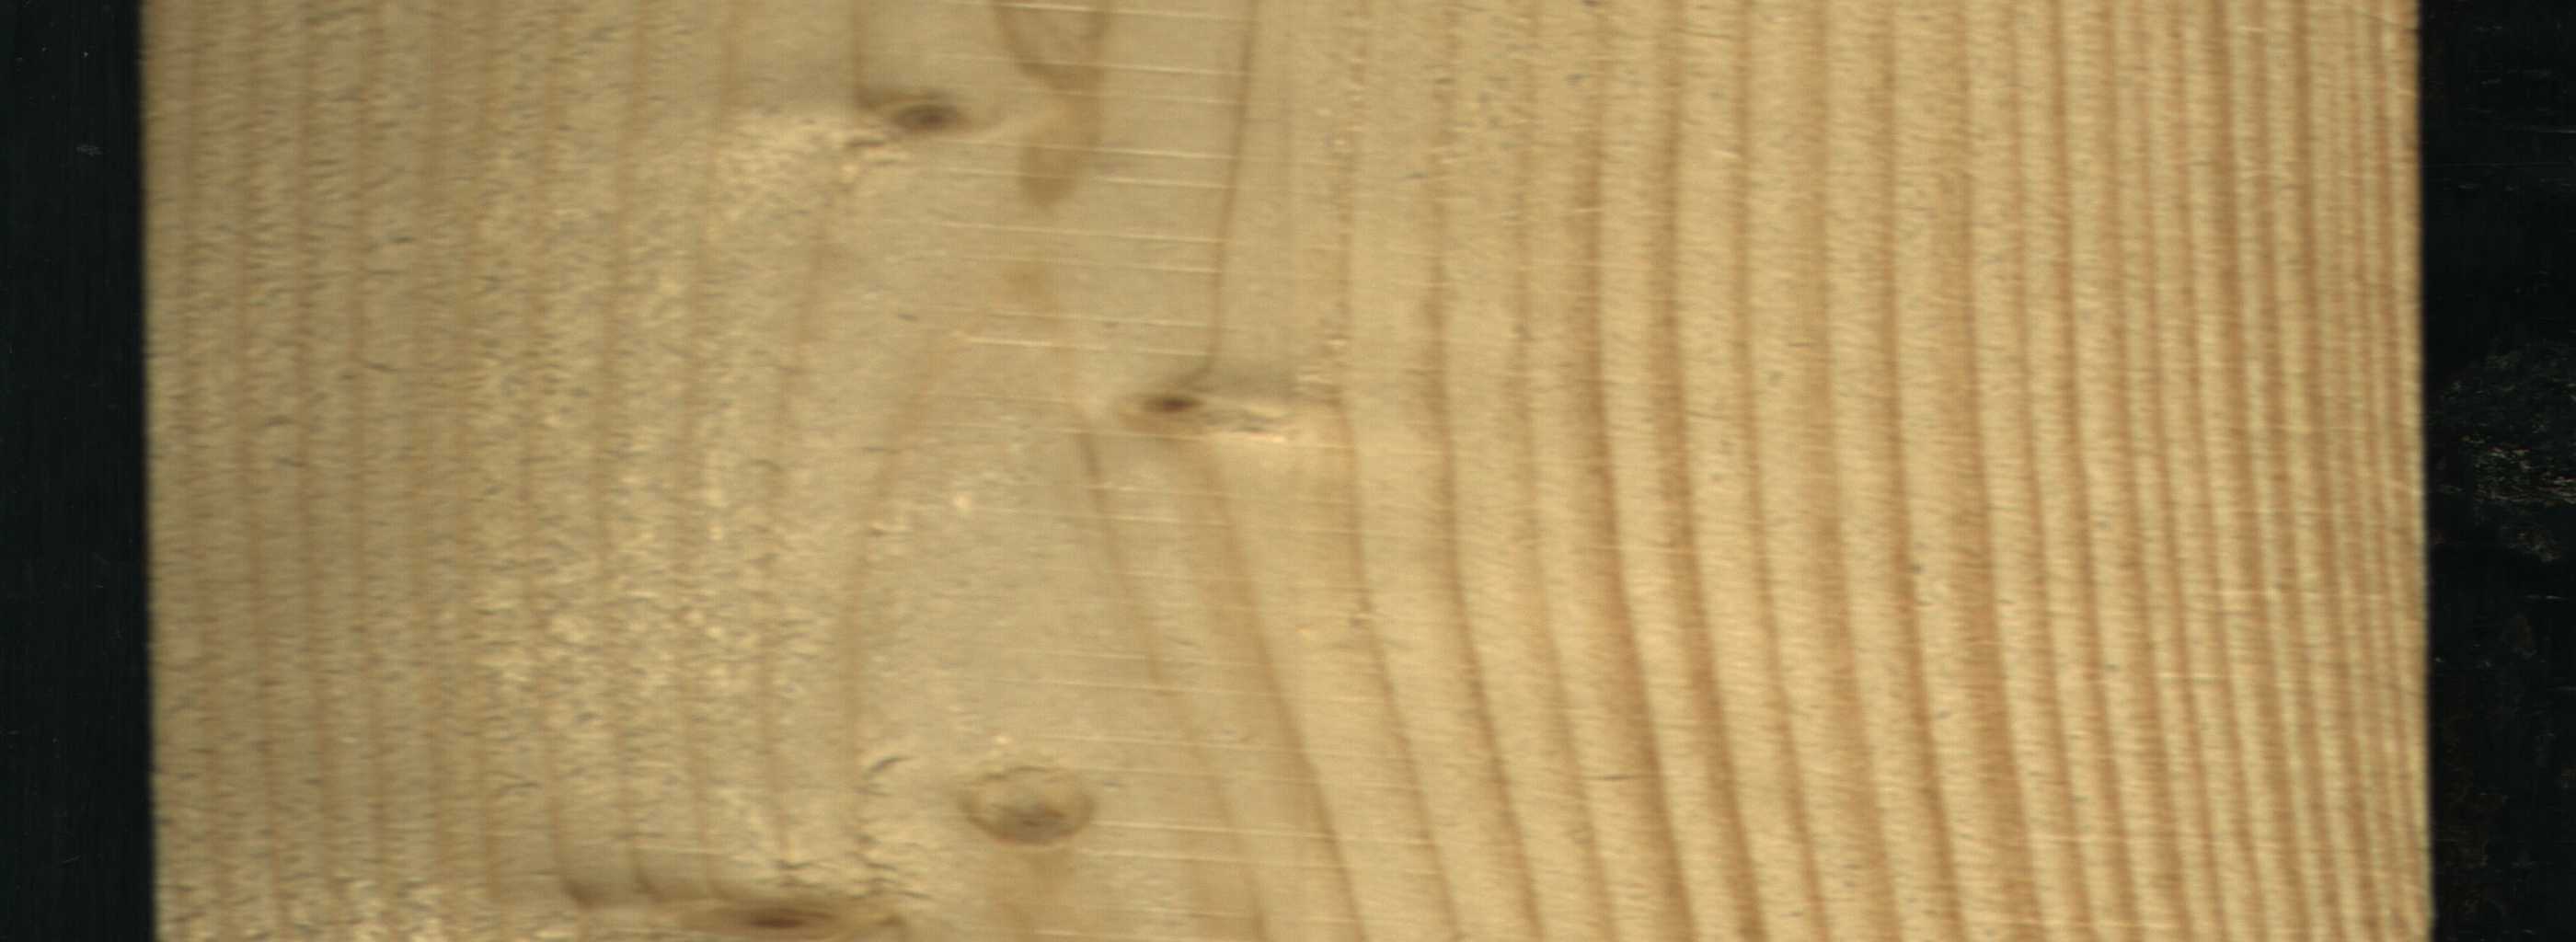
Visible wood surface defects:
Live_Knot
Live_Knot
Live_Knot
Live_Knot